Question: I just submitted my first app update and noticed that the icon next to the build number is blank

I did the same steps as my first submission and I could see that icon back then.
Is this normal?
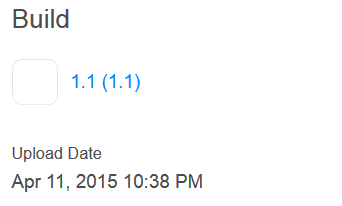
Answer: So the issue is because I added WatchKit extension and it and the app both use AppIcon as resource for icons. This causes the confusion even though from XCode everything looks correct and the app has the correct icon.
Change the name of one of the AppIcon resource, update plist/target, resubmit and everything looks fine now. Waiting for review